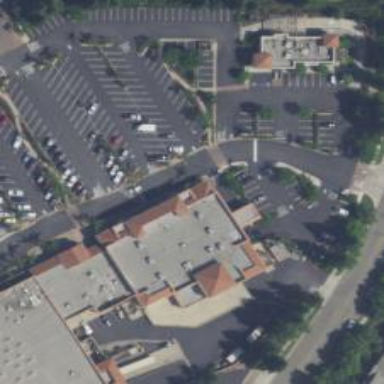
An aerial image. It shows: Pharmacy providing healthcare services.